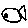
Label: fish